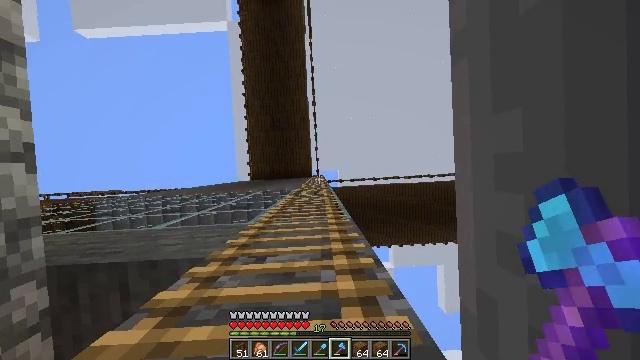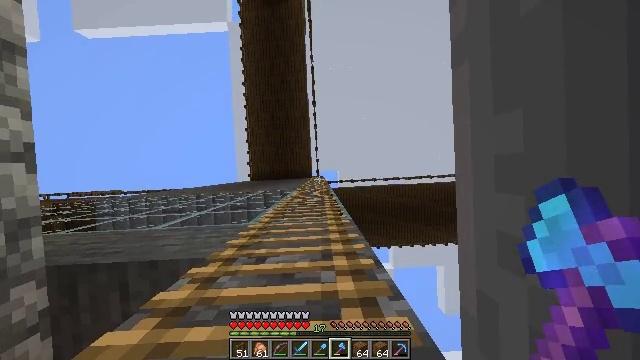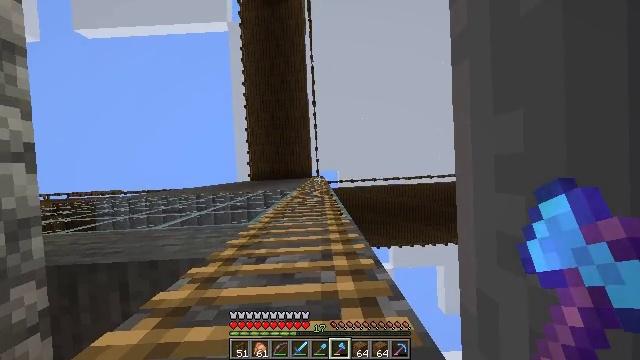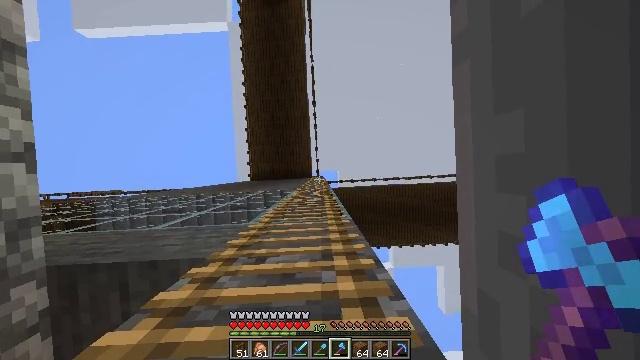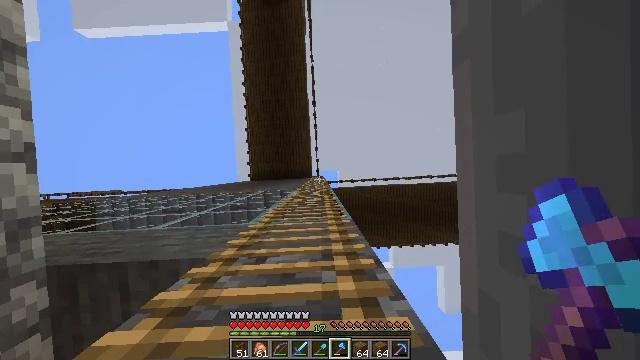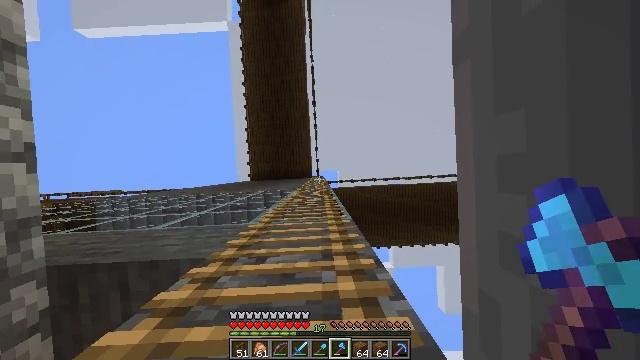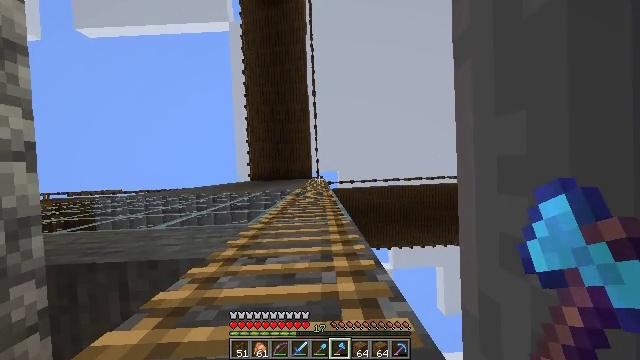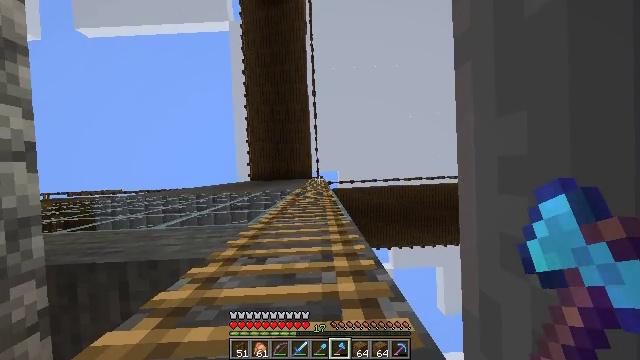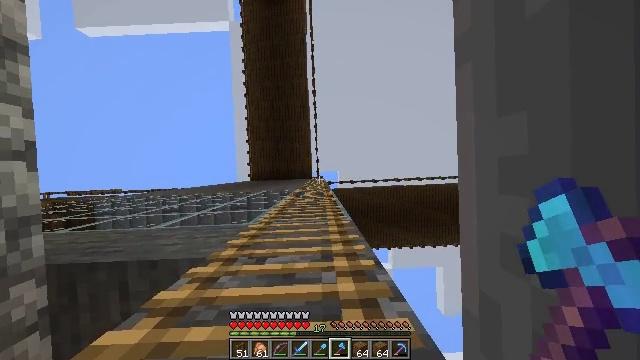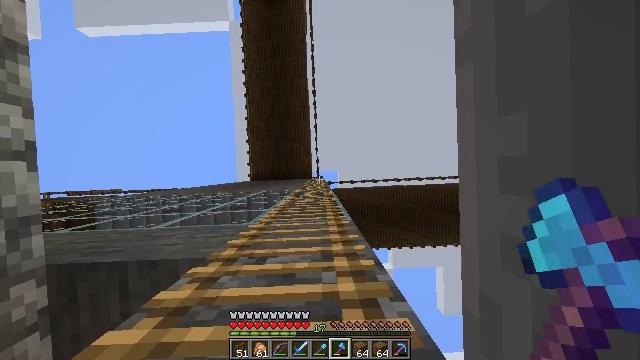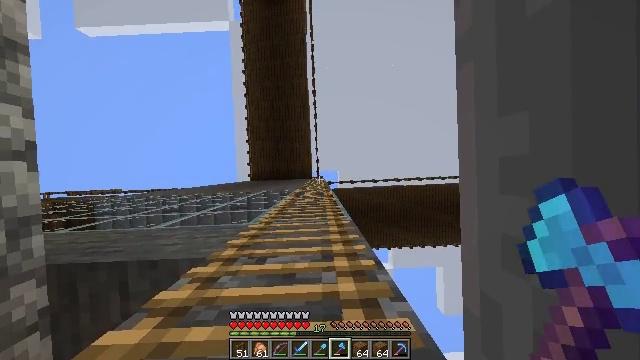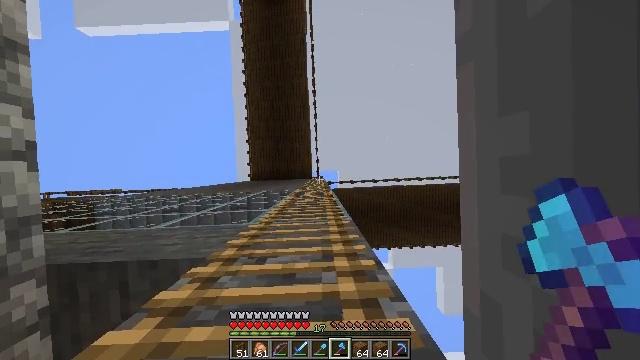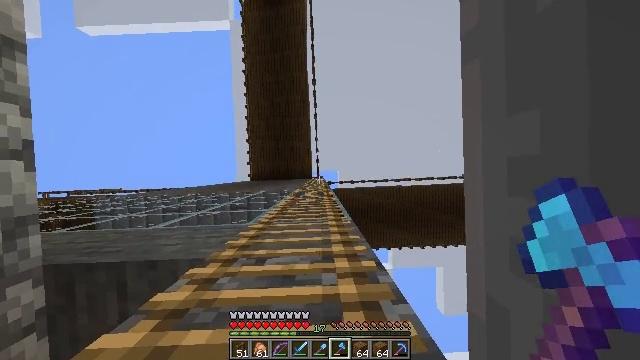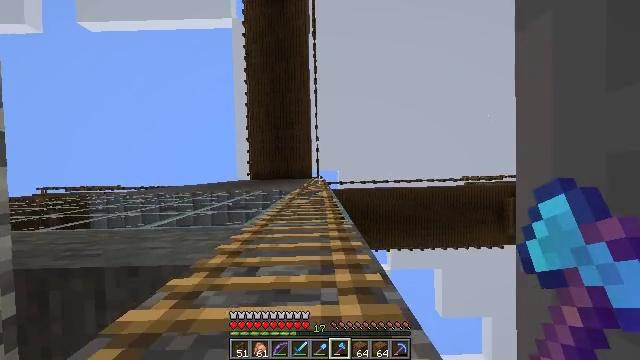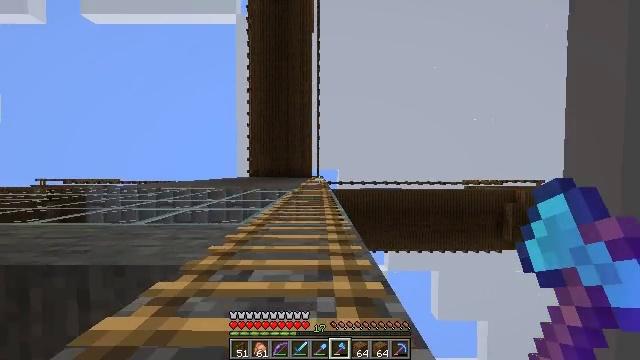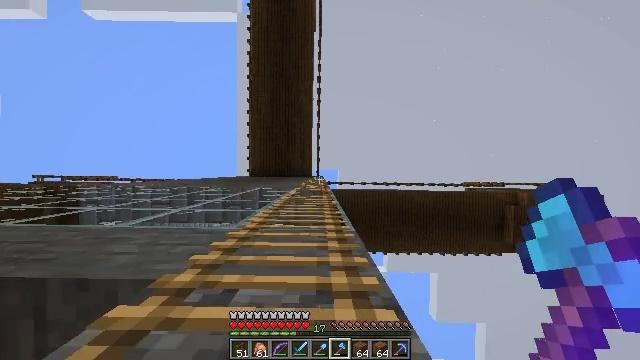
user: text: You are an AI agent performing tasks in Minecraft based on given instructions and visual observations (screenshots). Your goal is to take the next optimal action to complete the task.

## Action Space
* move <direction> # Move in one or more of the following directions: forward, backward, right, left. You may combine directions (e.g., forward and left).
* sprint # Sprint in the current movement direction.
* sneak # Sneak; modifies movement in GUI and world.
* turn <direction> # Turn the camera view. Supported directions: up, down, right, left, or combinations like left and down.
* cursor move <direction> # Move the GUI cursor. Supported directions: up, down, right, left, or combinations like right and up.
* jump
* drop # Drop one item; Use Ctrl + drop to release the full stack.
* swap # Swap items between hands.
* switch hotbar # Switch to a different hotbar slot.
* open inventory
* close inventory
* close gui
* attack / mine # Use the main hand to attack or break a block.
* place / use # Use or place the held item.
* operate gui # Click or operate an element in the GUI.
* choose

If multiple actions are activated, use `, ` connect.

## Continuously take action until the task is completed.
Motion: motion action
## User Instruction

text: Reclaim the spruce fence for reuse.
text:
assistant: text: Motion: move forward, jump
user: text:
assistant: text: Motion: move forward, jump
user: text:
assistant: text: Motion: move forward, sprint, jump
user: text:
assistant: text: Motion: move forward, sprint, jump
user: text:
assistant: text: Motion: move forward, sprint, jump
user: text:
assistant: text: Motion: move forward, sprint, jump
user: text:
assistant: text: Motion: move forward, jump
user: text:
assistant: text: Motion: move forward, jump
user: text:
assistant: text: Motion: move forward, jump
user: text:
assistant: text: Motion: move forward, jump
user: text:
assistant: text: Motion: move forward, jump
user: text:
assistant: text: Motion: move forward, jump
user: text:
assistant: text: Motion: move forward, jump
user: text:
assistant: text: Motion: move forward, turn right, jump
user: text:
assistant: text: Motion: move forward, jump
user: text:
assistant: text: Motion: move forward and move left, jump
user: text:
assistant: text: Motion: move forward and move left, jump
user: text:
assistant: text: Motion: move forward, turn right, jump
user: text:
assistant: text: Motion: move forward, jump
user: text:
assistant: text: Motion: move forward, turn right, jump
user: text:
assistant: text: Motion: move forward, turn right, jump
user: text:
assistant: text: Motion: move forward, sprint, turn right, jump
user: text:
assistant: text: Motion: move forward, sprint, jump
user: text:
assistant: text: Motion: move forward, sprint, jump
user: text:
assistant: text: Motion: move forward, sprint, jump
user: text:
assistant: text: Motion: move forward, jump
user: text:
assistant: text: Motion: move forward, jump
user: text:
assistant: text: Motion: move forward, jump
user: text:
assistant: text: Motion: move forward, jump
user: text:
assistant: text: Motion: move forward, sprint, jump